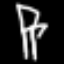
Label: chair